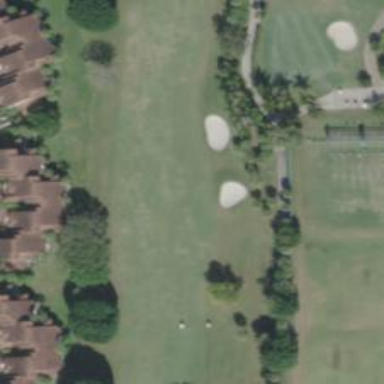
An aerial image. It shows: Golf hole.